Interaction volume radius: 5 \u00c5
Interaction volume height: 10 \u00c5
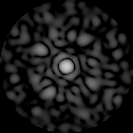
Disorder parameter: 0.8764